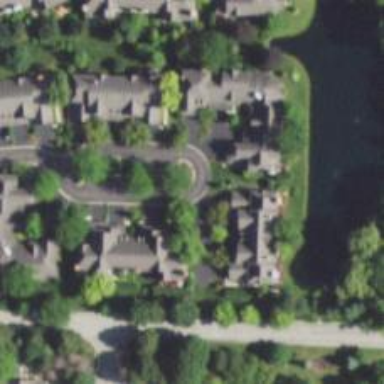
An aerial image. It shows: Living street.